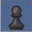
Piece: bP